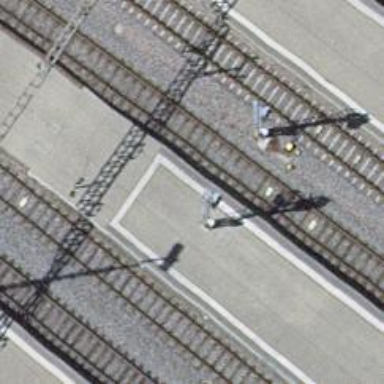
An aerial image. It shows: Railway signal.